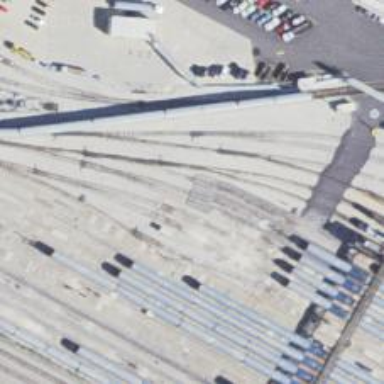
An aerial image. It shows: Railway yard in service.